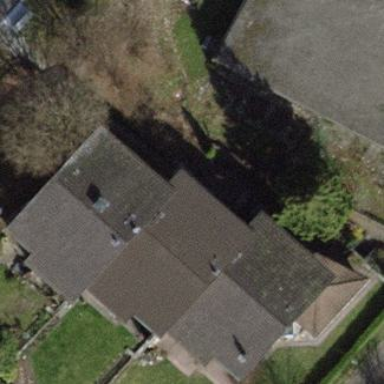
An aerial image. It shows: Terrace building with gabled roof.